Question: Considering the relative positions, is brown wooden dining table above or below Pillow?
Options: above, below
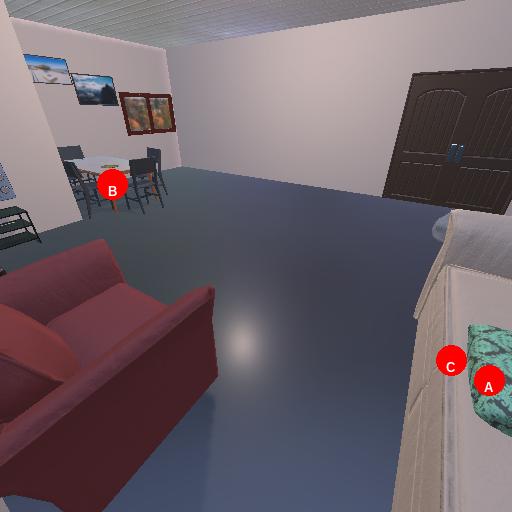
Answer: above